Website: slack
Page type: billing-address
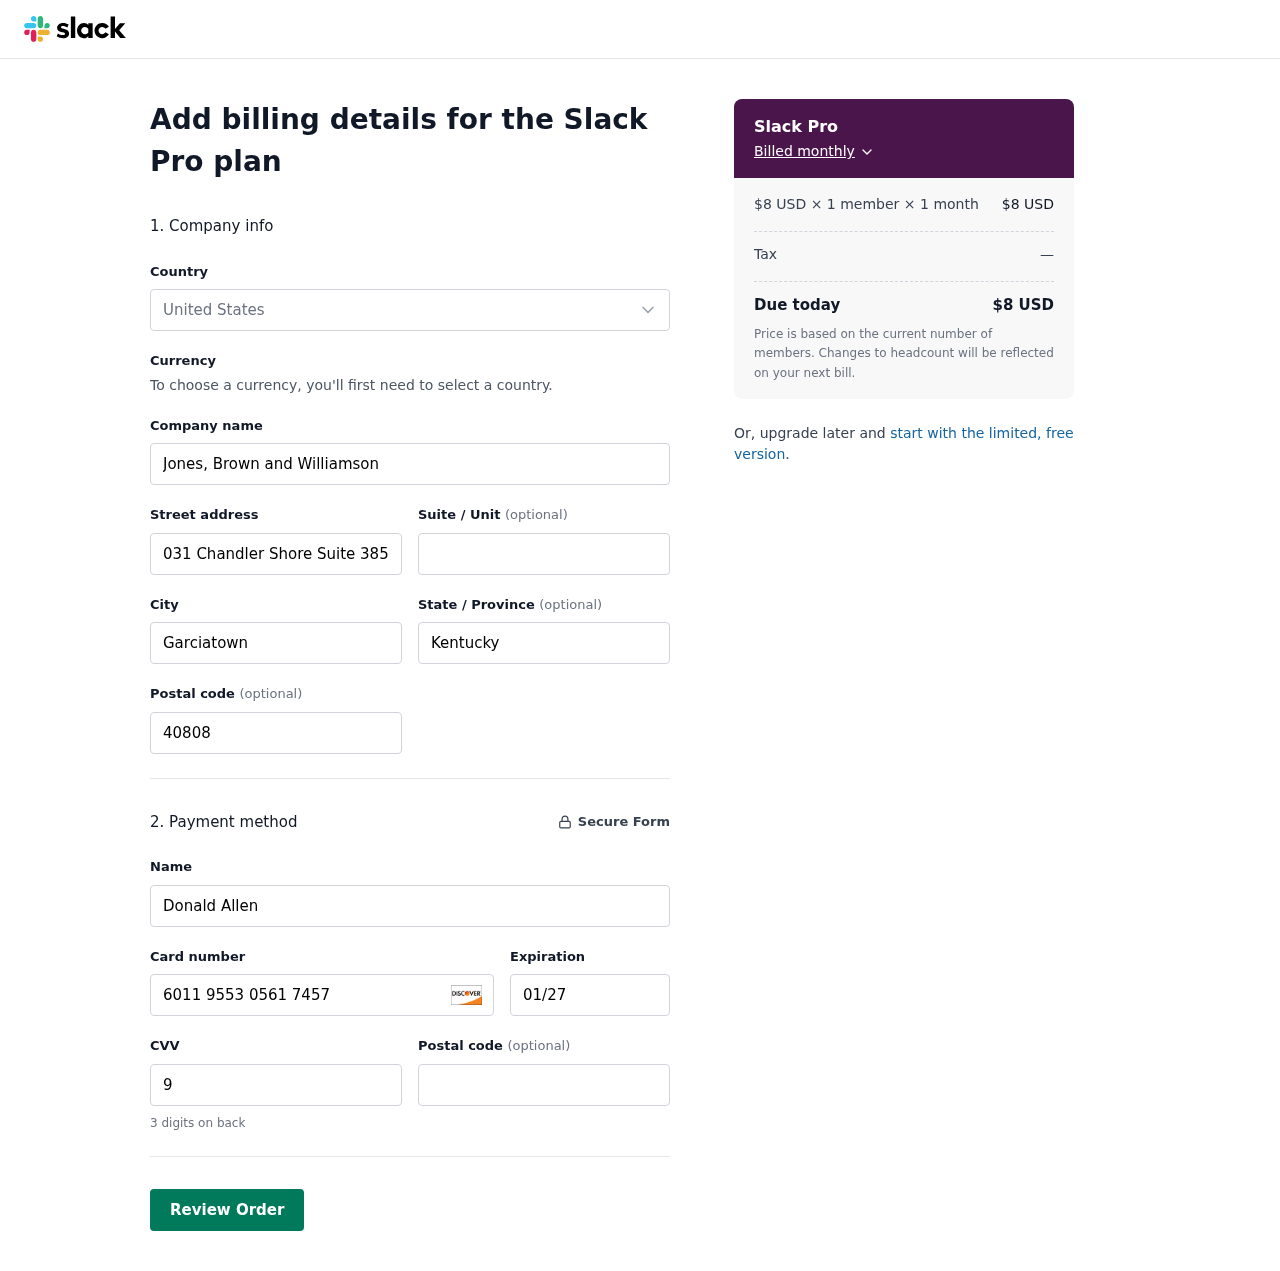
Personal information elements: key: PII_CARD_CVV
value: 994
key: PII_CARD_EXPIRY
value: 01/27
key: PII_CARD_NUMBER
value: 6011 9553 0561 7457
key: PII_CITY
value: Garciatown
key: PII_COMPANY
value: Jones, Brown and Williamson
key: PII_COUNTRY
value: United States
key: PII_FULLNAME
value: Donald Allen
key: PII_POSTCODE
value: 40808
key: PII_STATE
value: Kentucky
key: PII_STREET
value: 031 Chandler Shore Suite 385
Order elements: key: ORDER_PLAN_PRICE
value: $8 USD
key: ORDER_NUM_MEMBERS
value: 1 member
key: ORDER_NUM_MONTHS
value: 1 month
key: ORDER_SUBTOTAL
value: $8 USD
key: ORDER_TAX
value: —
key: ORDER_TOTAL
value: $8 USD